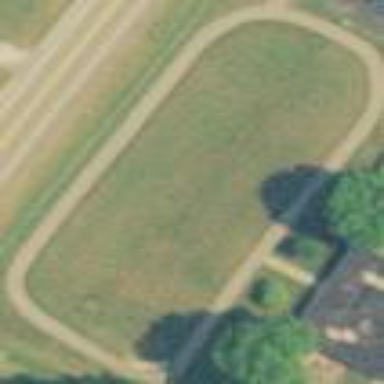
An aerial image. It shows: Track located within leisure land area.